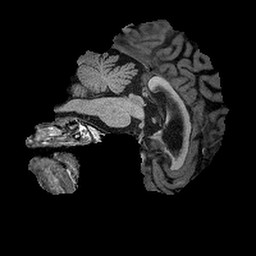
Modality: T1w
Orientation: sagittal
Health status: healthy